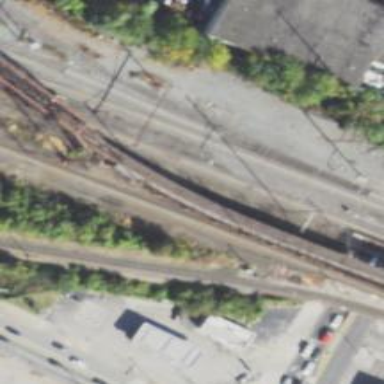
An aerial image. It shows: Site related to railway infrastructure.